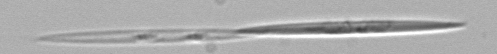
Label: Pseudo-nitzschia